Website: lowes
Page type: customer-info-address
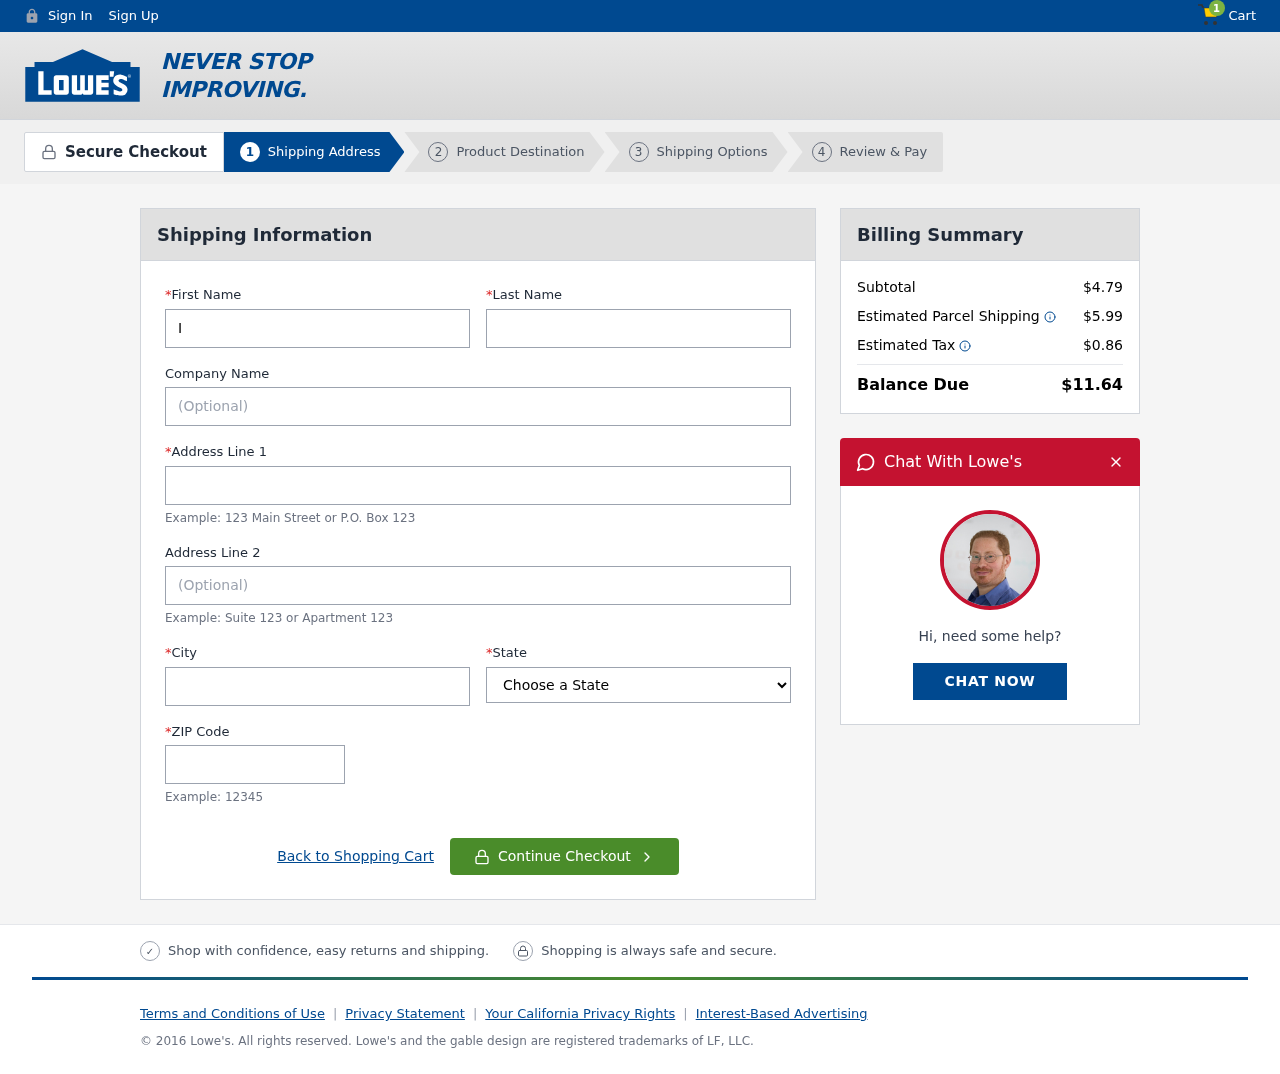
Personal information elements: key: PII_CITY
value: South Jasminside
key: PII_COMPANY
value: Bailey, Jones and Hernandez
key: PII_FIRSTNAME
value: Ian
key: PII_LASTNAME
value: Cunningham
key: PII_POSTCODE
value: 37085
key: PII_STATE
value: Alaska
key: PII_STREET
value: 7728 Joseph Trail
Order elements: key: ORDER_NUM_ITEMS
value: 1
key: ORDER_SUBTOTAL
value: $4.79
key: ORDER_SHIPPING_COST
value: $5.99
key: ORDER_TAX
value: $0.86
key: ORDER_TOTAL
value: $11.64